Field crop: maize
Growth stage: 2
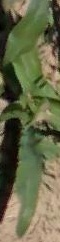
Species: maize